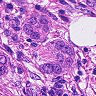
Metastatic tissue present: yes